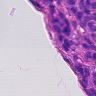
Metastatic tissue present: yes